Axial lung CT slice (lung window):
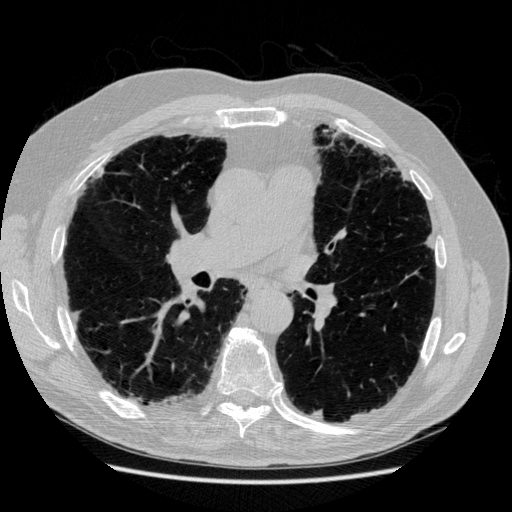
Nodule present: no